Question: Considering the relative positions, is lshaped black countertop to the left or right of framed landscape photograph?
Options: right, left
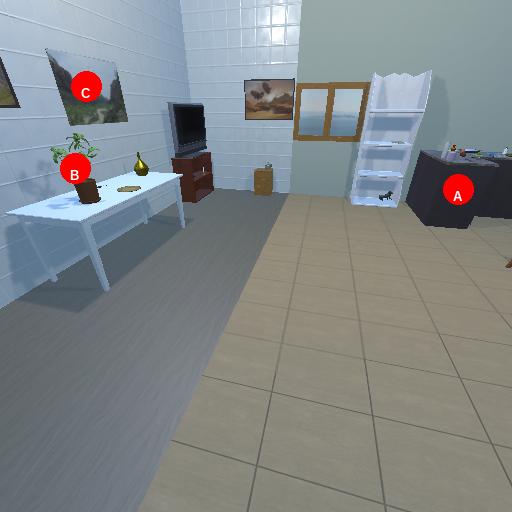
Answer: right